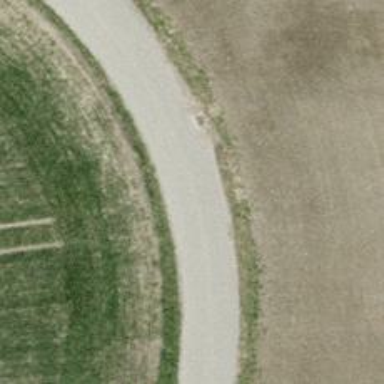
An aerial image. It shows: Asphalt track with grade2 tracktype.